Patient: sex M, age 60
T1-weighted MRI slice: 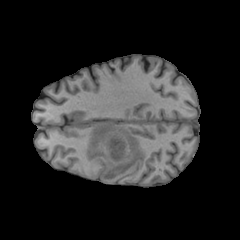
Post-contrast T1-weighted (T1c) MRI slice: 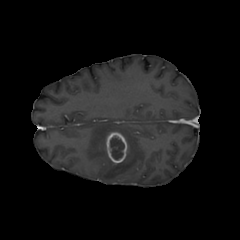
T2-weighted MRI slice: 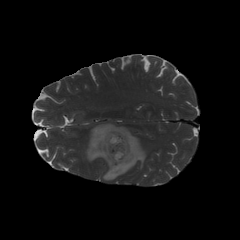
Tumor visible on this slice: yes
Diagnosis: Glioblastoma, IDH-wildtype
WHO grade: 4